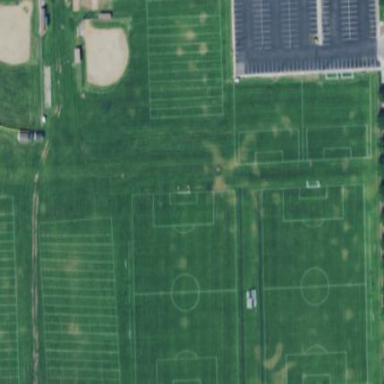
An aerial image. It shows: Soccer pitch for leisureland activities.